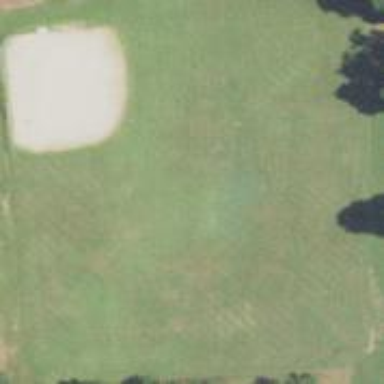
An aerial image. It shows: Grassy baseball pitch with dirt surface.